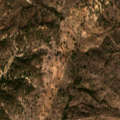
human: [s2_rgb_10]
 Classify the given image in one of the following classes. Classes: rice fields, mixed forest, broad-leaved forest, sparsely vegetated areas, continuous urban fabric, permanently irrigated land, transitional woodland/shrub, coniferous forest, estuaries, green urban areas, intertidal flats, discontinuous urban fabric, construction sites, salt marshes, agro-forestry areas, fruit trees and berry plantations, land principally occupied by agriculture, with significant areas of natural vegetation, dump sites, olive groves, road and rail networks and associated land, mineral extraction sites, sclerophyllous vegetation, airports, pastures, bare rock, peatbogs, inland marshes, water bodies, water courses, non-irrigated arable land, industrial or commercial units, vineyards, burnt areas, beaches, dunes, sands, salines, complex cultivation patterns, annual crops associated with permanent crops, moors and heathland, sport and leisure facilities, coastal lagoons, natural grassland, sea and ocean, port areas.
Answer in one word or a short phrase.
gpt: agro-forestry areas, broad-leaved forest